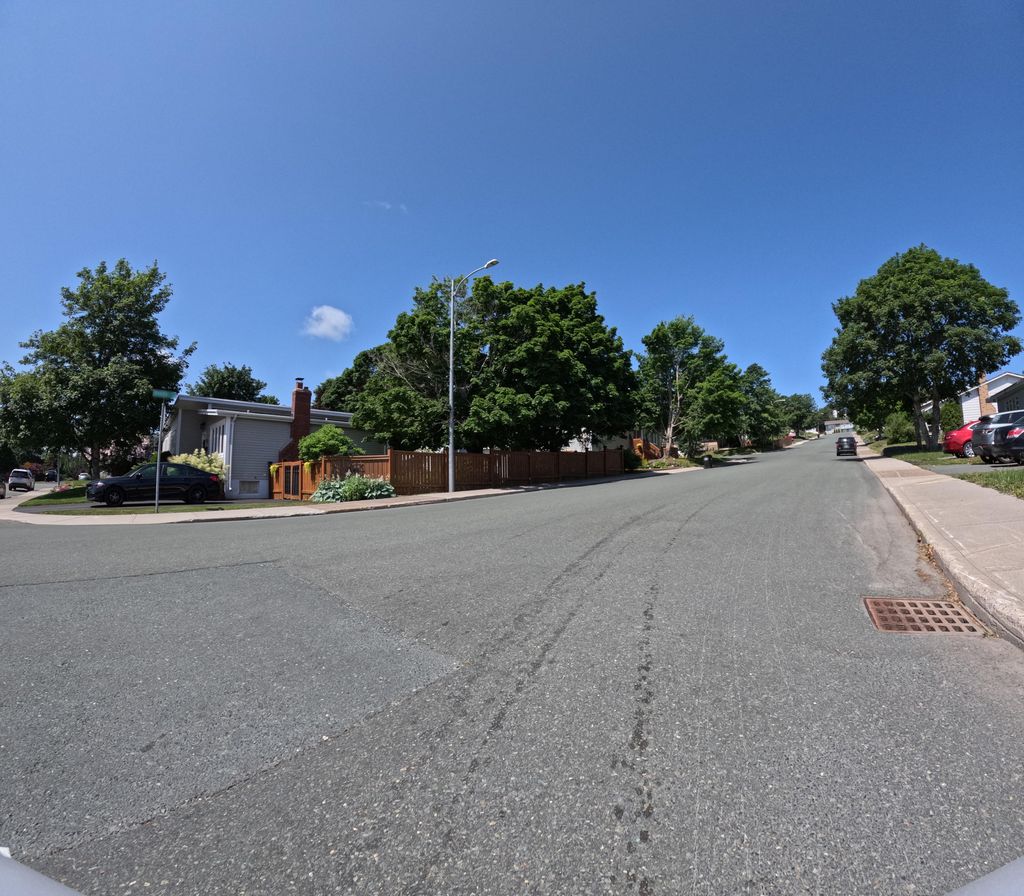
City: st_johns